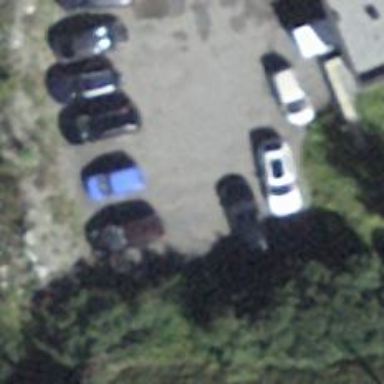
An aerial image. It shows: Charging station.